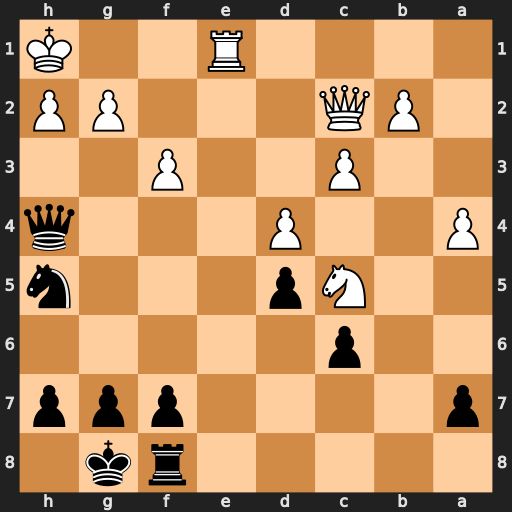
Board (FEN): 5rk1/p4ppp/2p5/2Np3n/P2P3q/2P2P2/1PQ3PP/4R2K
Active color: b
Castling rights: -
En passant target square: -
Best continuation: Qxe1#